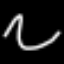
Label: squiggle